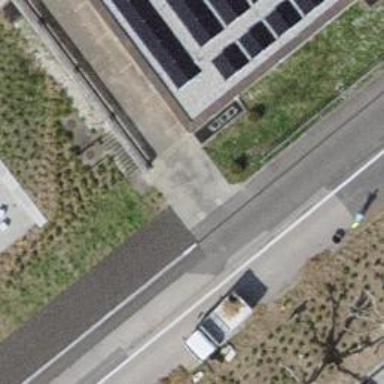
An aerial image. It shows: Footway surfaced with paving stones.